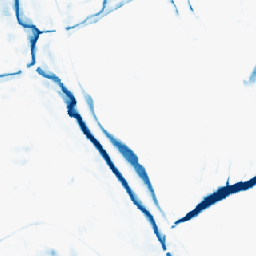
Category: morphological
Decomposition family: morphological_square
Decomposition parameters: operation: closing
size: 15
Upsampling method: nearest
Upsampling parameters: scale: 8
Upsampling scale: 8